Question: I'm trying to add multiple layouts in one root layout using loop but I dont know how I can do that. My layout is code is
'''
<FrameLayout xmlns:android="http://schemas.android.com/apk/res/android"
xmlns:tools="http://schemas.android.com/tools"
android:layout_width="match_parent"
android:layout_height="match_parent"
android:id="@+id/framlayout"
tools:context="layout.SettingFragment">
<ScrollView
android:layout_width="match_parent"
android:layout_height="match_parent">
<LinearLayout
android:layout_width="match_parent"
android:layout_height="match_parent"
android:orientation="vertical"
android:id="@+id/linearLayout"
android:padding="10dp"
android:weightSum="10">
<LinearLayout
android:layout_width="match_parent"
android:layout_height="wrap_content"
android:orientation="vertical"
android:layout_margin="5dp"
android:id="@+id/linearLayout1"
android:background="@drawable/texview_design"
android:backgroundTint="@color/popup_tv_color"
android:layout_weight="1">
<TextView
android:layout_width="match_parent"
android:layout_height="wrap_content"
android:padding="10dp"
android:text="Baatein Ye Kabhi Na"
android:gravity="center"
android:textColor="@android:color/holo_red_dark"
android:textSize="20dp"
android:textStyle="italic"/>
<TextView
android:layout_width="wrap_content"
android:layout_height="wrap_content"
android:text="Hindi Romantic"
android:paddingBottom="10dp"
android:layout_gravity="center_horizontal"/>
<RatingBar
android:layout_width="144dp"
android:layout_height="wrap_content"
android:id="@+id/ratingBar1"
android:layout_gravity="right" />
</LinearLayout>
</LinearLayout>
</ScrollView>
'''

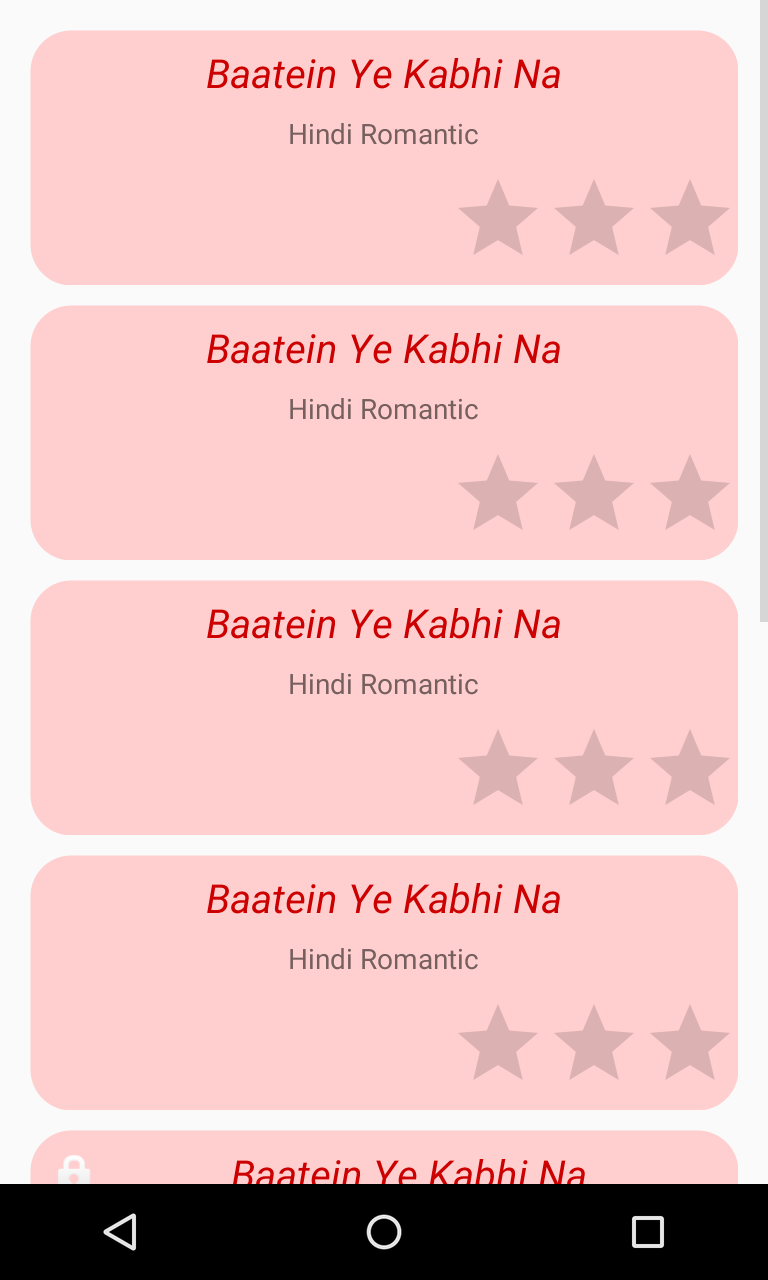
Answer: Custom List View is best option in your case
follow this link:
<URL>
<URL>
or
do you want include layout conformly you can by adding following code
'''
RelativeLayout rl = (RelativeLayout) findById(R.id.rl); //id of layout which layout you want add chields
LayoutInflater layoutInflater = (LayoutInflater)
this.getSystemService(Context.LAYOUT_INFLATER_SERVICE);
rl.addView(1, layoutInflater.inflate(R.layout.content_layout, this, false) ); //content_layout is your layout with tw0 textview and rating bar
'''
Hoping it will work for you